Question: Reward amount offered?
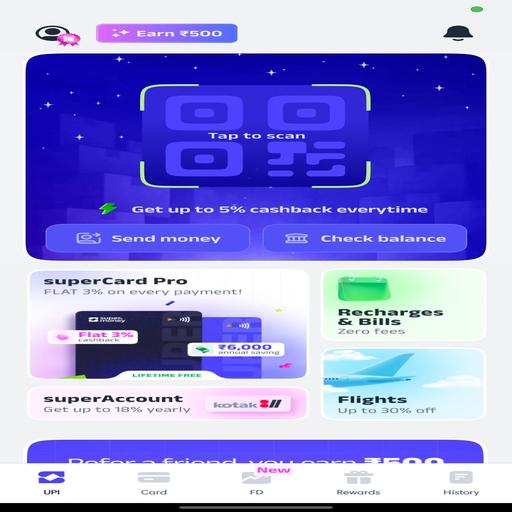
Answer: 11000